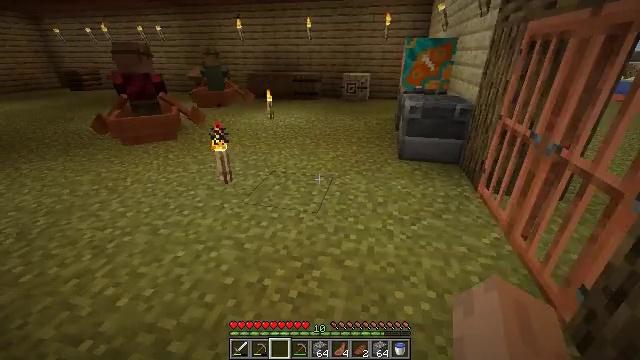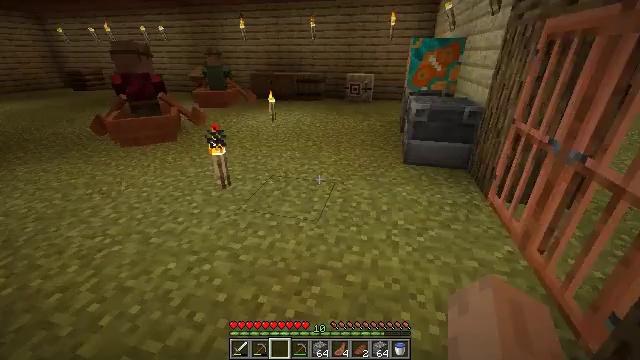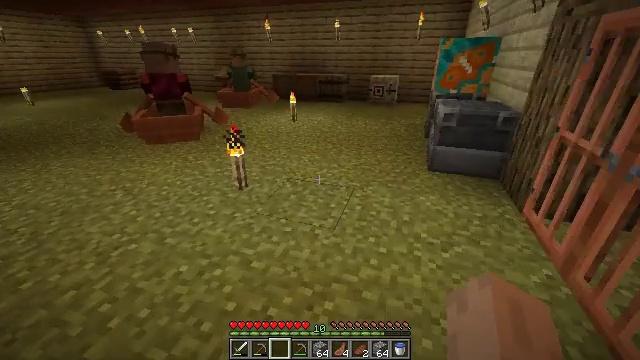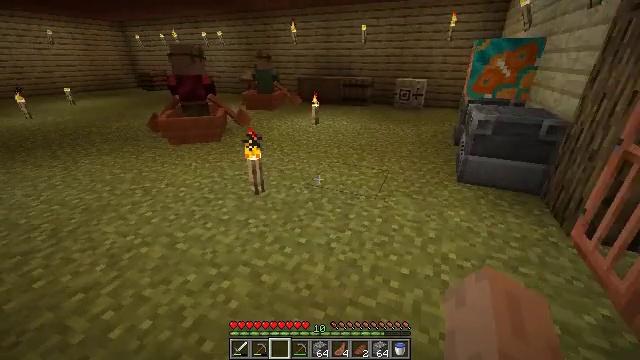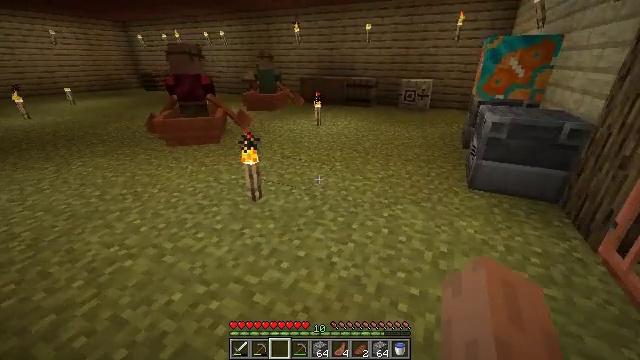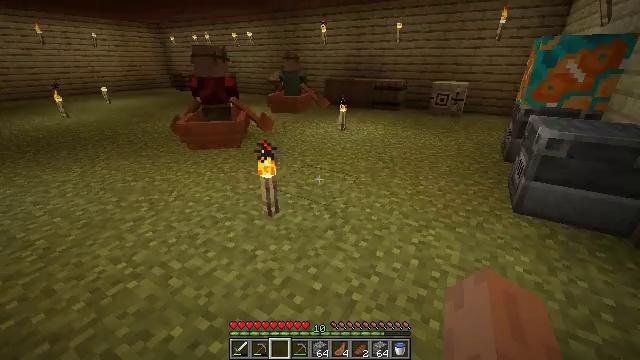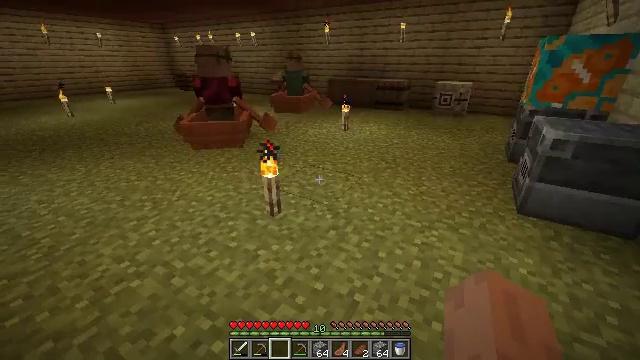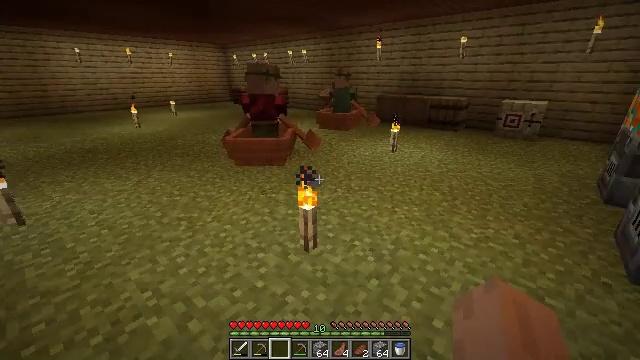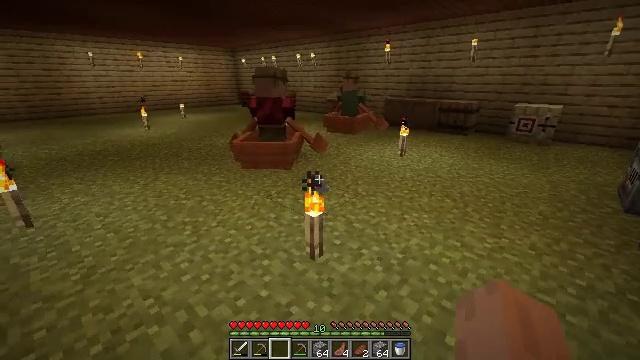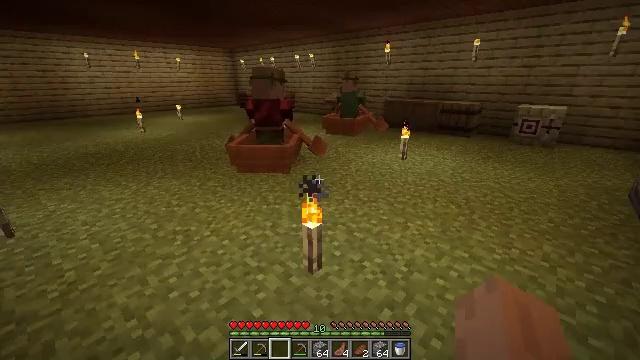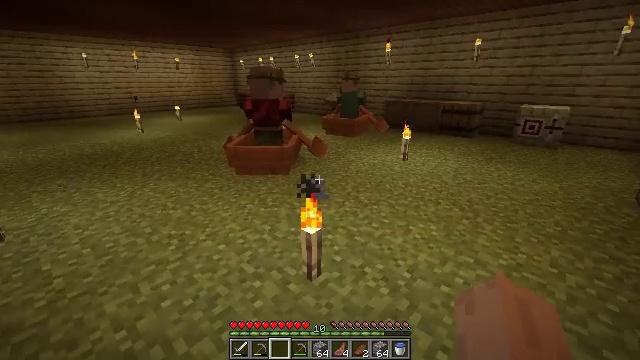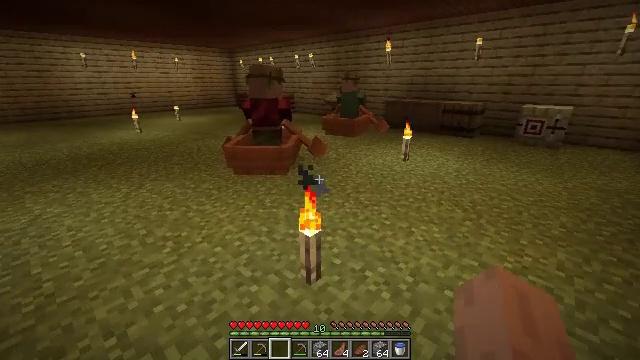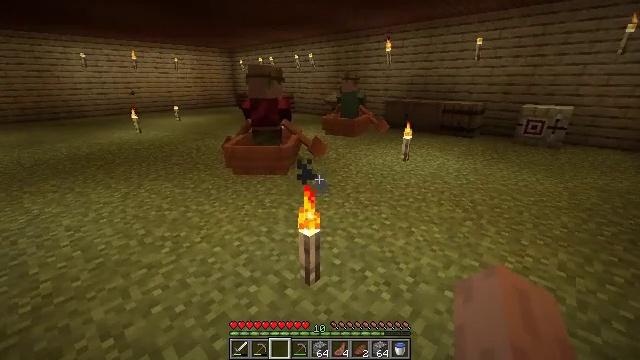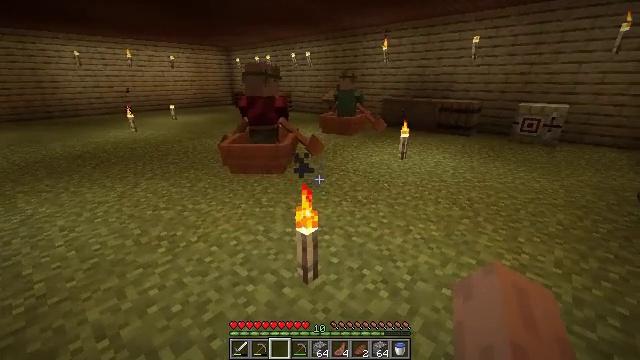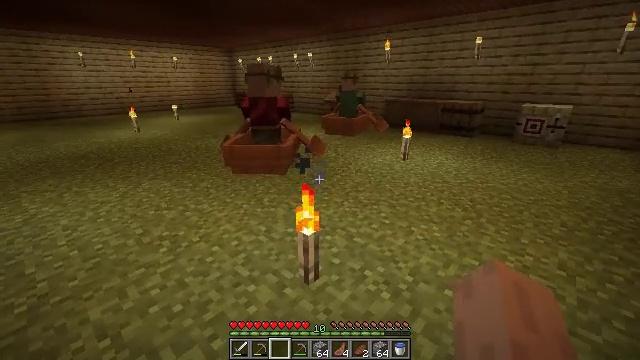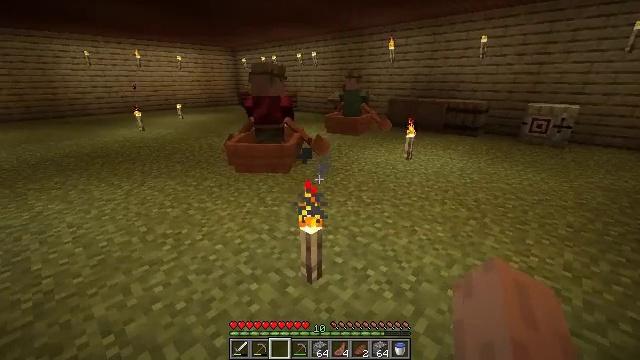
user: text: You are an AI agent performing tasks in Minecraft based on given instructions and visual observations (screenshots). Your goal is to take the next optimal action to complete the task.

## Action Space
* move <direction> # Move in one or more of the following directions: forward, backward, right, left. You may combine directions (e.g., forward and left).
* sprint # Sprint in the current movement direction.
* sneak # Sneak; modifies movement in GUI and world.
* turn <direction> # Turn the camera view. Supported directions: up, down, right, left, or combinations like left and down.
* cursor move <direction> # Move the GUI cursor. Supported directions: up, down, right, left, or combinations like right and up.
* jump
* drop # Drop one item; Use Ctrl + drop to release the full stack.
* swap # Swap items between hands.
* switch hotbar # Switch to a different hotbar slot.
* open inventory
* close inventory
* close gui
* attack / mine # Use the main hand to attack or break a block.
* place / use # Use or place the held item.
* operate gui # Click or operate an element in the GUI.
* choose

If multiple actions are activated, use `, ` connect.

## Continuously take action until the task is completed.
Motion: motion action
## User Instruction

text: Convert acacia plank into an acacia button.
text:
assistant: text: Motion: move forward
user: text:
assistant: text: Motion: move forward, turn left
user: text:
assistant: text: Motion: move forward, turn left
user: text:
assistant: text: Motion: move forward
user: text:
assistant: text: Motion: move forward, turn left
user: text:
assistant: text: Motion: move forward
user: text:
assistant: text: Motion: move forward, turn left and up
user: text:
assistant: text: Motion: move forward, turn left
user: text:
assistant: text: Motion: no_op
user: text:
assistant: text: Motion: no_op
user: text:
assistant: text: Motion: no_op
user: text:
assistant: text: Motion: no_op
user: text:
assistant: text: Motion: no_op
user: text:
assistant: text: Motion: no_op
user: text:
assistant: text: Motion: no_op
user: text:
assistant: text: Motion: move forward, turn left and up
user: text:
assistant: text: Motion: move forward, turn left and up
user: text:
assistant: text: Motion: move forward, turn left
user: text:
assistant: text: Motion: move forward, turn left and up
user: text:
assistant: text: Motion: move forward, turn left
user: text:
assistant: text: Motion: move forward, turn left
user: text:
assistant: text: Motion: move forward, turn left
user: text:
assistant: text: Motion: move forward, turn left
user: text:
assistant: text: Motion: move forward, turn left
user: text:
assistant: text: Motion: move forward, turn left
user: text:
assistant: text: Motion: move forward, turn left
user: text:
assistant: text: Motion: move forward, turn left
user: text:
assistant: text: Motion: move forward, turn left
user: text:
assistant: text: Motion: move forward, turn left
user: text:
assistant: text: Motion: move forward, turn left